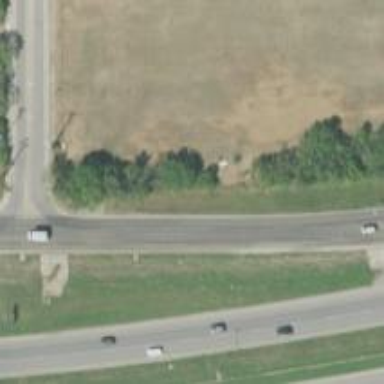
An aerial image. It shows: Secondary road with asphalt surface and frontage road.